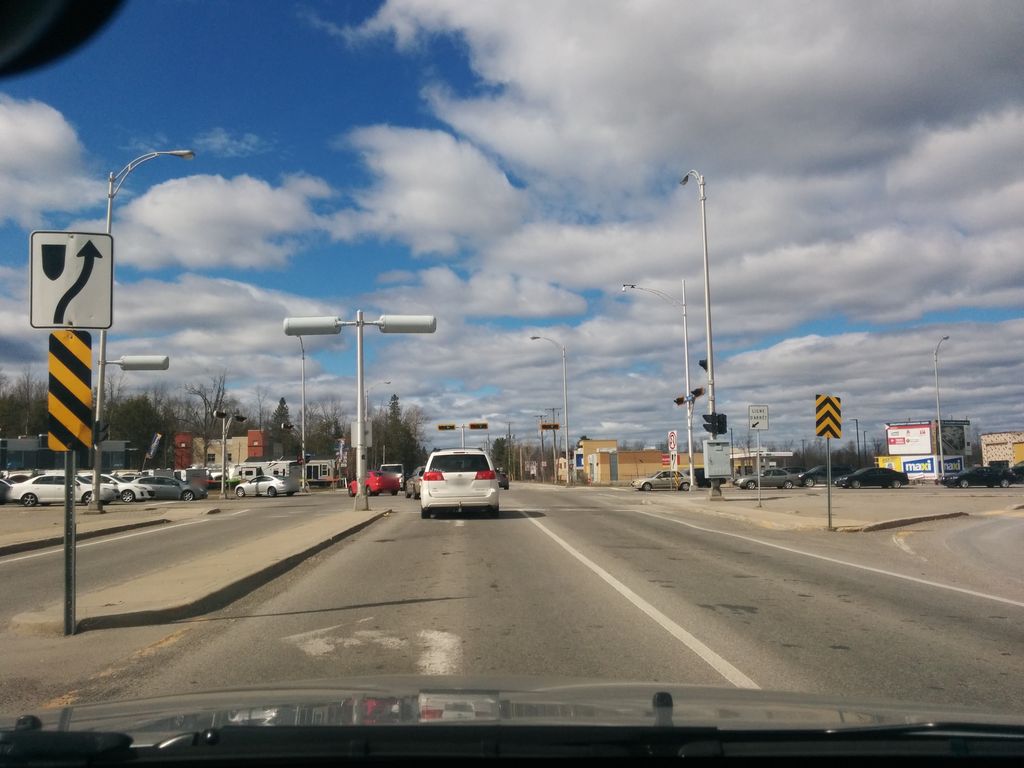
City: ottawa-gatineau